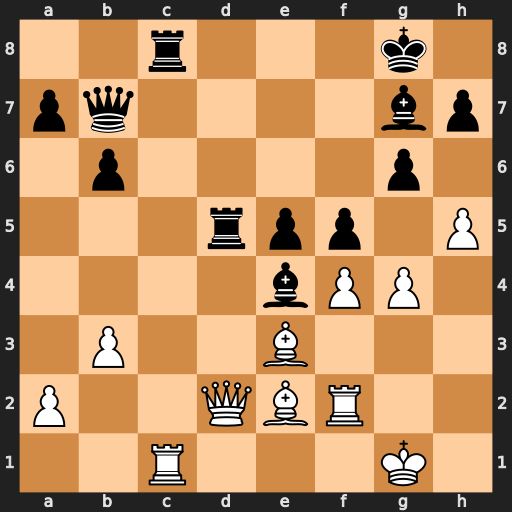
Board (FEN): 2r3k1/pq4bp/1p4p1/3rpp1P/4bPP1/1P2B3/P2QBR2/2R3K1
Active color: w
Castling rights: -
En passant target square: -
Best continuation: Rxc8+ Qxc8 Bc4 Qxc4 bxc4